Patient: sex M, age 64
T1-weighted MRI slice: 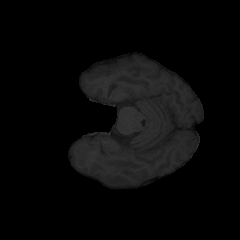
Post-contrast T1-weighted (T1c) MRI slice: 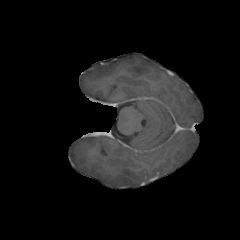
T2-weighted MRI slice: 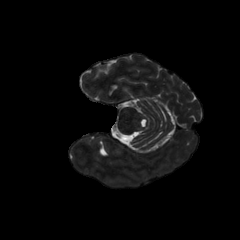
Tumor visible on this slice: yes
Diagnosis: Astrocytoma, IDH-mutant
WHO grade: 3